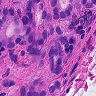
Metastatic tissue present: yes